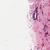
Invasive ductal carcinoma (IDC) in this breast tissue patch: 1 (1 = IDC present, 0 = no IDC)